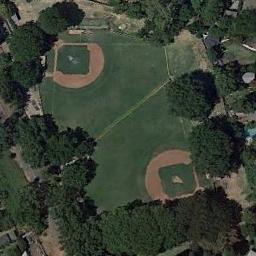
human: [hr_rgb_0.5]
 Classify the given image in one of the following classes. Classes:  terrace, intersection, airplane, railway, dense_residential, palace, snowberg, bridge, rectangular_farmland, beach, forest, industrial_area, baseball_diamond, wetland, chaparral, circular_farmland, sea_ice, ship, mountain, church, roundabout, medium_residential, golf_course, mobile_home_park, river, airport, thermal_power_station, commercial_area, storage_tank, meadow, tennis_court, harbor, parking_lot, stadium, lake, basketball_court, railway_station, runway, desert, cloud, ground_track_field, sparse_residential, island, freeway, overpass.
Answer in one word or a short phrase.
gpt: baseball_diamond